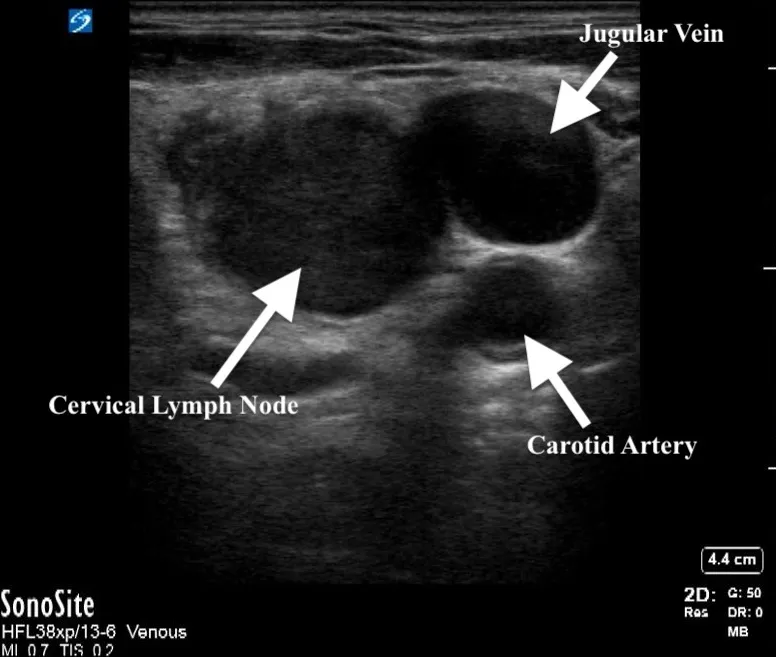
Soft tissue ultrasound image showing an enlarged right supraclavicular lymph node.
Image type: radiology (ultrasound)